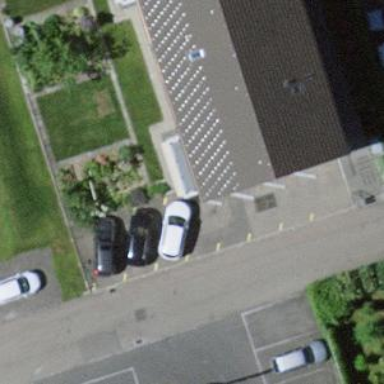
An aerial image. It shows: Street side parking area.